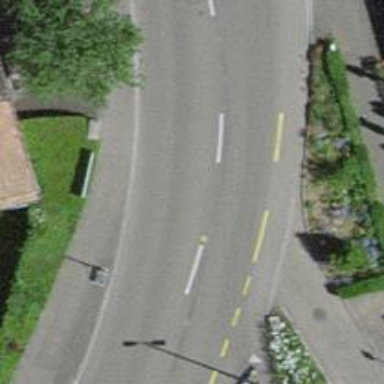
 and sidewalks on both sides. There is cycle lane on both sides of the road."